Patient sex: M
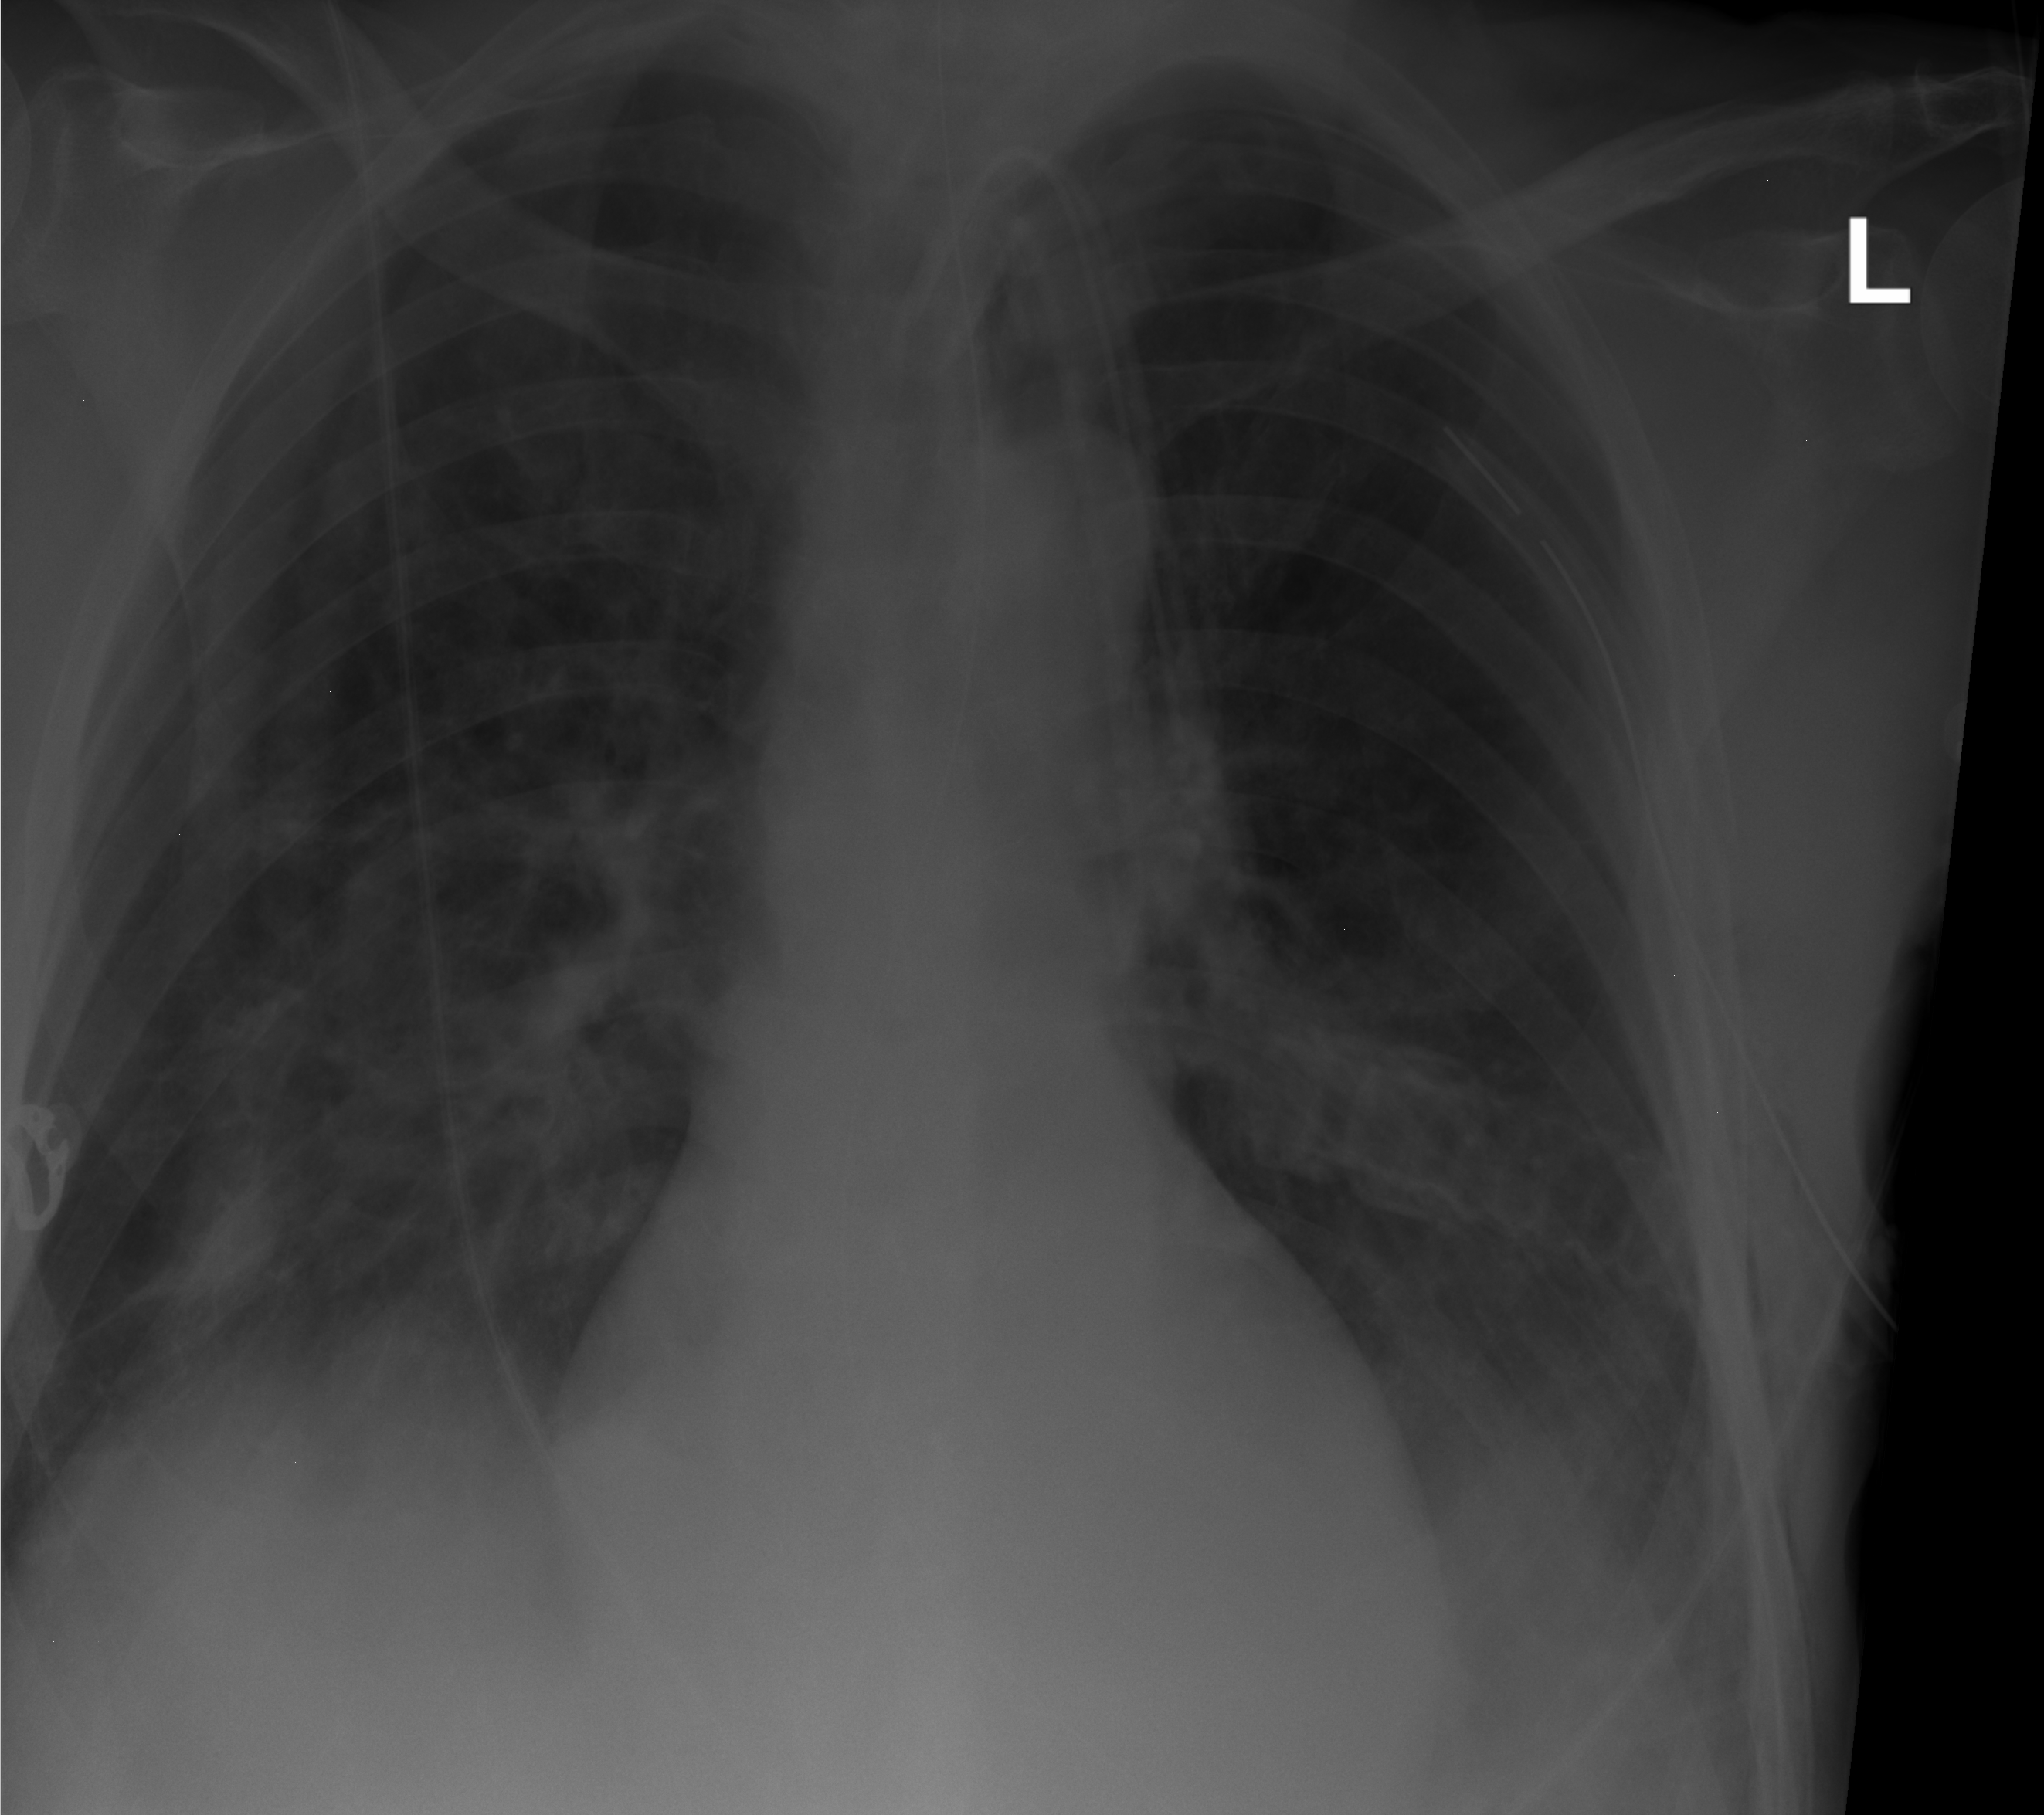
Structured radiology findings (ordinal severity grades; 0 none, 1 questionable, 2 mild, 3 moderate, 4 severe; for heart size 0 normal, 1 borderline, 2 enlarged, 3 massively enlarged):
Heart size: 0
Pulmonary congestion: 2
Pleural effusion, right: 0
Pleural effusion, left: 2
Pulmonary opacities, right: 2
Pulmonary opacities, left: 0
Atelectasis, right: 2
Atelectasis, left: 2